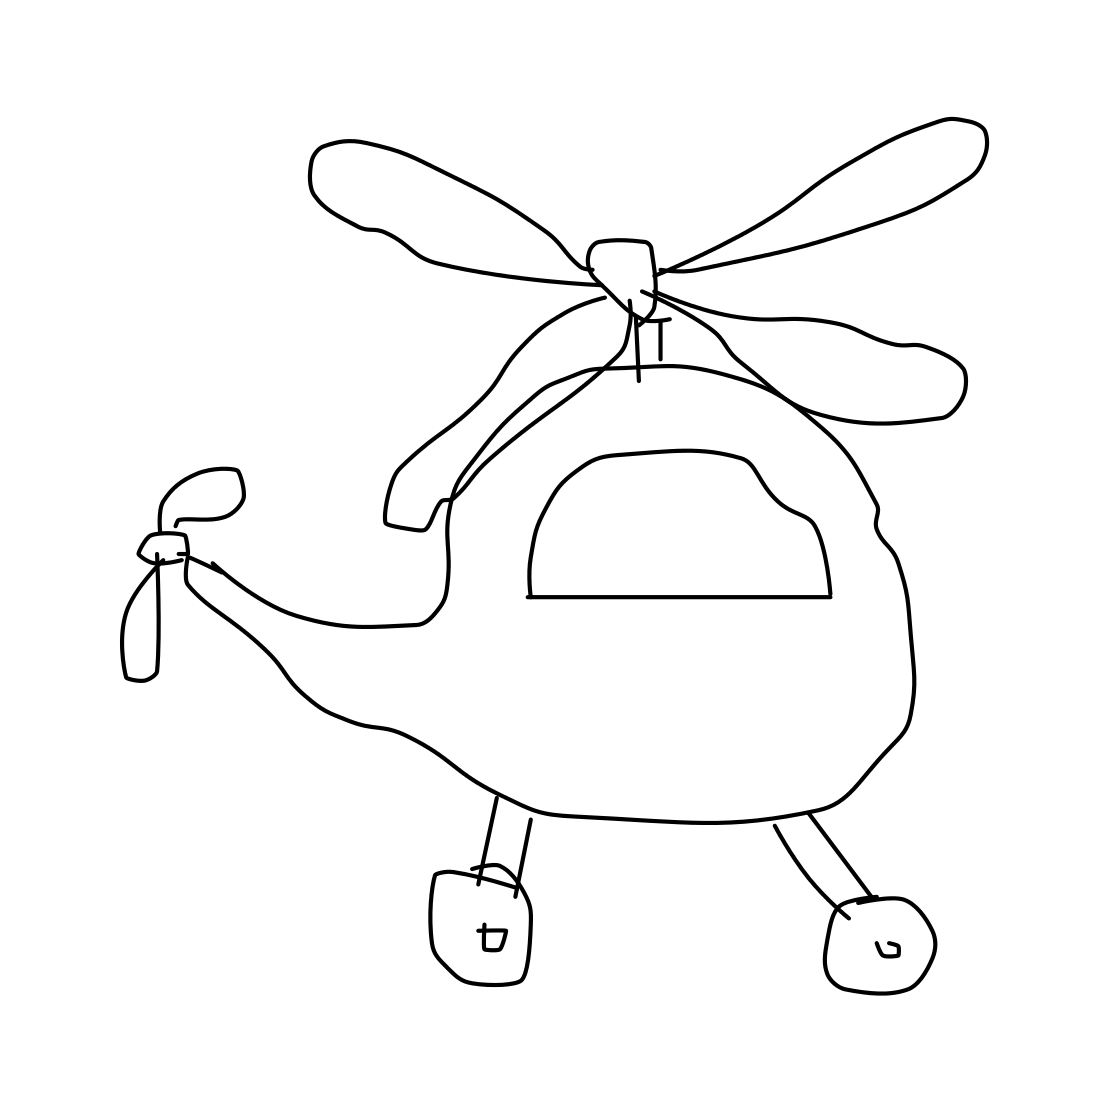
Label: helicopter